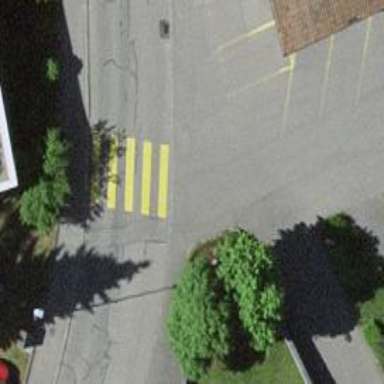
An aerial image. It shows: Marked zebra crossing on the road.